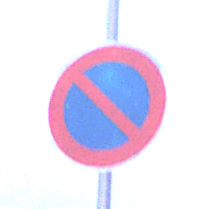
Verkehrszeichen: EingeschraenktesHalteverbot
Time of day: SunriseSunset
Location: Outdoor (Urban)
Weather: Overcast
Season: NotSpecified
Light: Natural